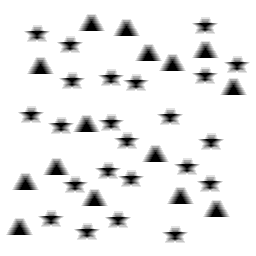
Squares: 0
Triangles: 15
Stars: 23
Total shapes: 38